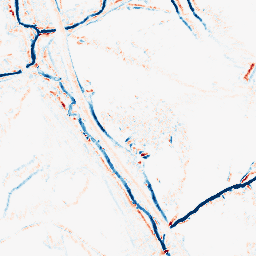
Category: morphological
Decomposition family: morphological_diamond
Decomposition parameters: operation: average
radius: 3
Upsampling method: sinc_blackman
Upsampling parameters: scale: 4
kernel_size: 16
Upsampling scale: 4